Question: i want to do open door animation when user enter the system. For example in the picture below:
when user presses enter, doors should open.
But how can i do that? According to my searches, maybe sequential images can solve it. But any idea would be great. Thanks..
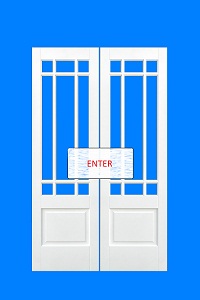
Answer: Find from android demo.
In this it uses
But for your problem create efferent images of doors
one for left side door.
one for right side door.
set animation to
hope this will help you.
EDIT: API demo links...
<URL>
<URL>